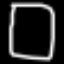
Label: square